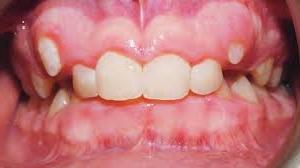
Condition: hypodontia